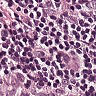
Metastatic tissue present: yes